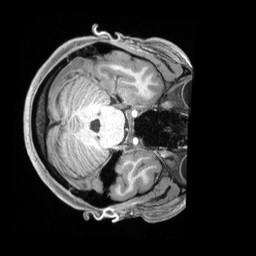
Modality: T1w
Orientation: axial
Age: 23
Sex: female
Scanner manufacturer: siemens
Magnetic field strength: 3 T
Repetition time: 2.4 s
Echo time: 0.00226 s